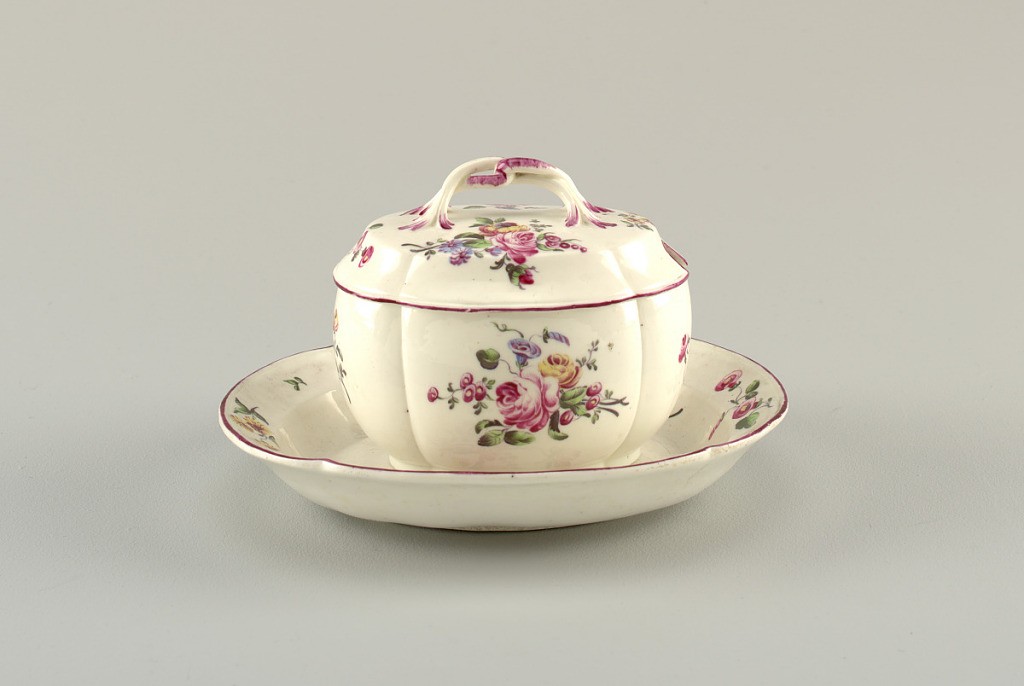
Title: Sugar Bowl and Stand
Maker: Mennecy Porcelain Manufactory, French, active 1735 – 1773
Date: mid- 18th century
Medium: soft paste porcelain, vitreous enamel
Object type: sugar bowl and stand
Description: Round bowl with large scalloped edges; lid has plant form loop handle. Lid rim is painted in deep purple. Decorated with deep pink-purple, yellow and blue blossoms and green leaves and stems on white background. Bowl's interior has painted green leaf.